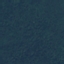
Label: Forest